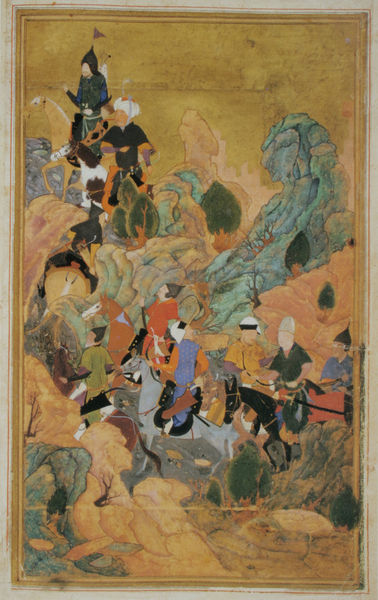
Titel: Die Armee Timurs greift die Überlebenden in der Stadt Nerges in Georgien an
Standort: Baltimore
Institution: Johns Hopkins University, Milton S. Eisenhower Library, John Work Garrett Collection
Schlagwörter: baum, berg, blau, felsen, gemälde, gruppe, himmel, kampf, mann, weiß, bäume, fluss, gelb, grün, landschaft, menschen, ocker, sand, braun, bunt, frau, grau, hintergrund, hut, hüte, kleid, männer, orange, schwarz, straße, zeichnung, gras, rot, tiere, weg, hochformat, malerei, mütze, mützen, rahmen, stein, steine, bild, hügel, natur, büsche, gold, kind, pflanzen, höhle, rosa, bauern, esel, karren, pferd, pferde, reiter, rappe, reiten, ritt, zügel, holzschnitt, japan, schrift, wellen, fahne, steinig, abstrakt, berge, farben, fels, wüste, zug, lila, steil, rand, wagen, ölgemälde, krieg, schlacht, gefolge, soldaten, tafel, scheide, exotisch, steppe, grun, unscharf, karawane, orient, orientalisch, rechteck, arsch, asien, felsig, illustration, schwert, säbel, waffen, holzdruck, helm, ritter, feldzug, rüstung, schimmel, wimpel, rolle, sandfarben, china, arabisch, verschwommen, malerisch, kavallerie, ross, karg, reise, krieger, zipfelmütze, geln, rösser, turban, miniatur, wachen, islam, goldgrund, details, araber, kapuze, gefecht, flage, buchmalerei, osmanen, byzanz, persisch, asia, samurai, asiate, koran, mongolei, khan, mongolen, detailreich, hunnen, felsenhöhle, kampt, riter, sattek, hamm, geschichtlich, grünes gewirr, chinesiche reiter, ktiedger, zeumzeug